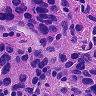
Metastatic tissue present: yes